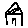
Label: house